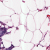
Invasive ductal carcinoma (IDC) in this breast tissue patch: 0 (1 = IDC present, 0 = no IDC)